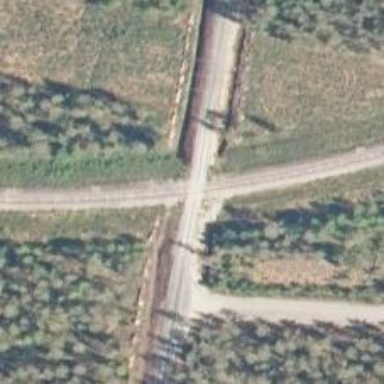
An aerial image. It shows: Railway with track class A.